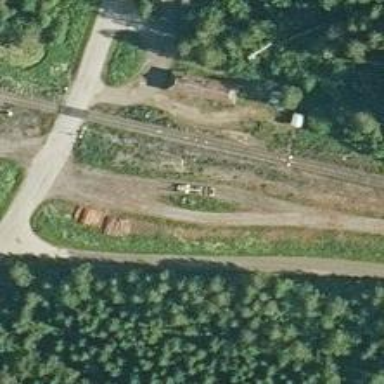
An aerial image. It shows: Railway signal.